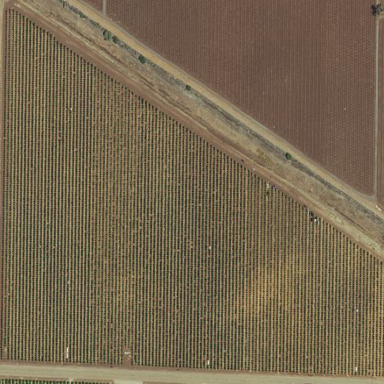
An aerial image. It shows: Orange orchard with rows of vibrant orange trees.